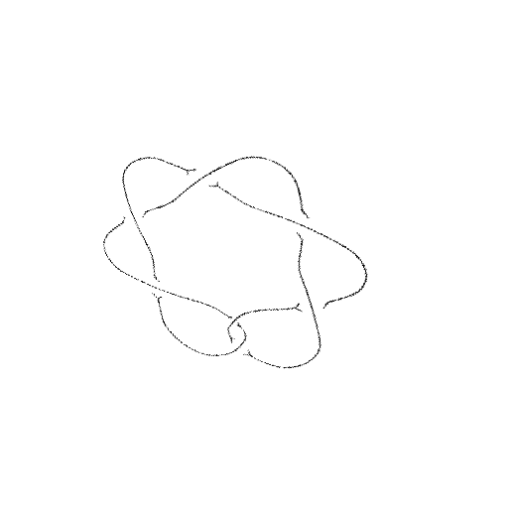
Crossing number: 7